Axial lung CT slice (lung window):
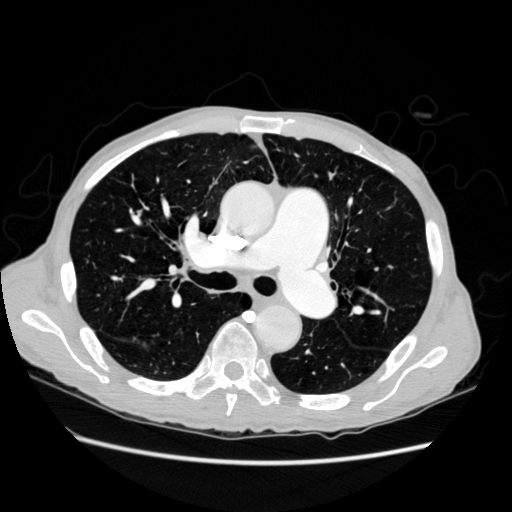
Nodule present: no